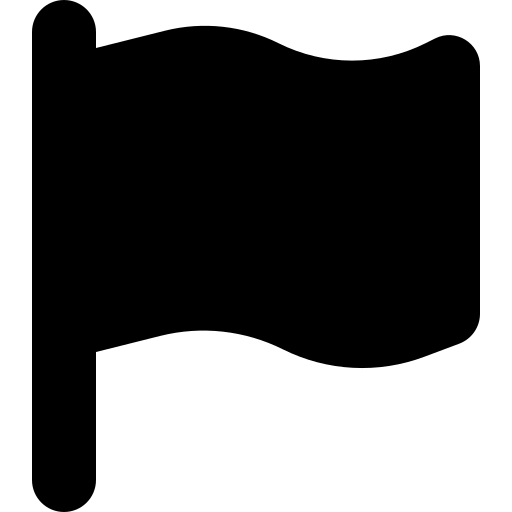
Tags: icon, FontAwesome, fa-icon, solid, flag